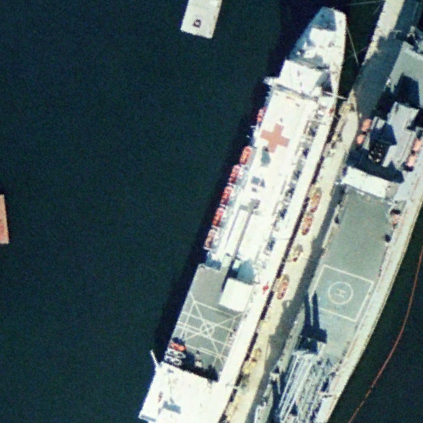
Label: Medical_ship